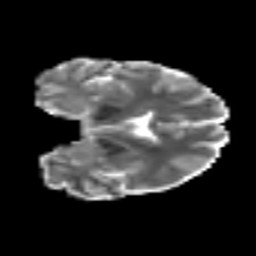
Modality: MD
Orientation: coronal
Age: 29
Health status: ill
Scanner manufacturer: philips
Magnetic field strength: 3 T
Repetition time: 9 s
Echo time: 0.127 s